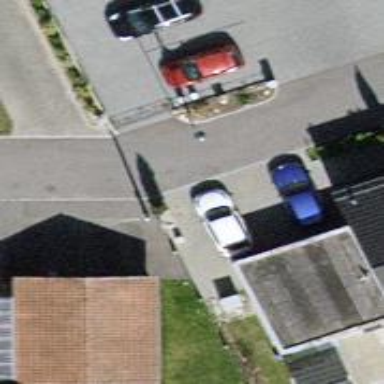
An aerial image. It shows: Alley classified as service road.